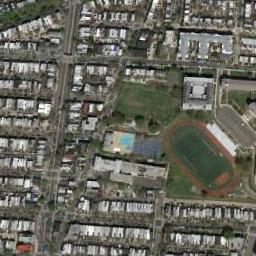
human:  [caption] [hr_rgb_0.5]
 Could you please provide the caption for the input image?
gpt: There is a straight road beside the track and field .

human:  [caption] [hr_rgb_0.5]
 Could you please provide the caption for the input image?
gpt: A track and field is built in the middle of a residential area, Surrounded by a lot of vegetation .

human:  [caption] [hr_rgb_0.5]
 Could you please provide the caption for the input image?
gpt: There are many buildings next to the ground track field .

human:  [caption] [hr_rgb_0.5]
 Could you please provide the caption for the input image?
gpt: The ground track field is surrounded by lots of houses arranged neatly and a clearing is next to the ground track field .

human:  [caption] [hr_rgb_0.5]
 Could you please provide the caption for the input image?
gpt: There are many white buildings around the ground track field .